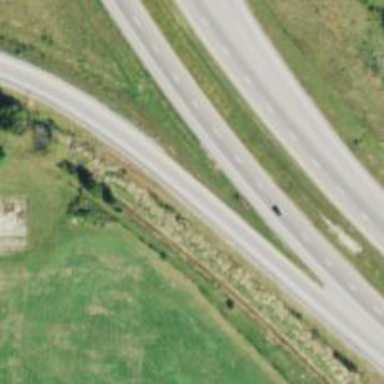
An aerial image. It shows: Trunk link highway.